Aerial crown-view tile of a tropical tree (Barro Colorado Island, Panama), acquired 20250818:
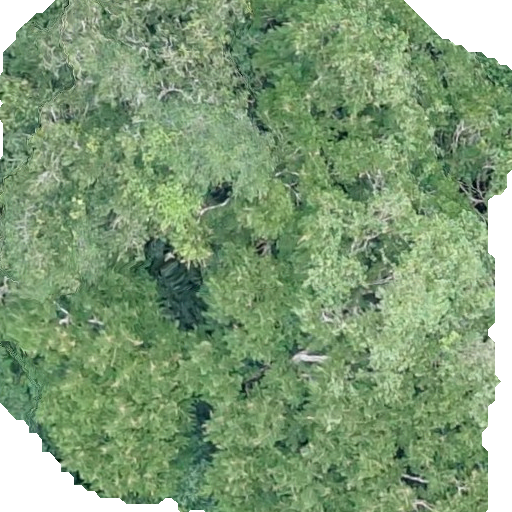
Species: Hymenaea courbaril
GBIF accepted scientific name: Hymenaea courbaril
Crown area: 393.84 m²